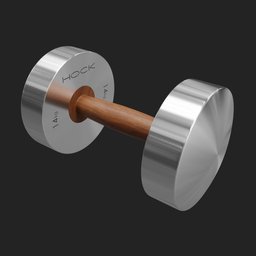
Label: tools